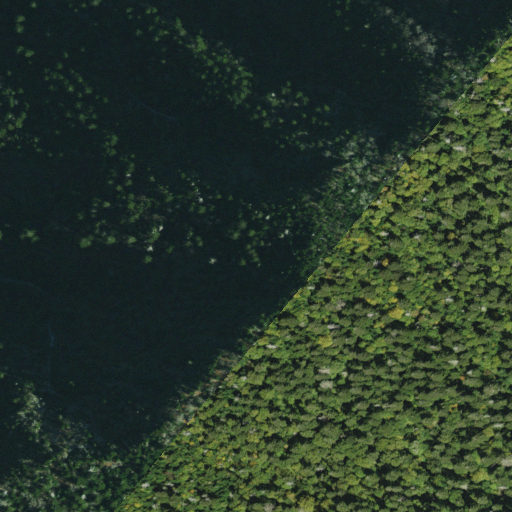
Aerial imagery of cliff(s) in North Carolina named Eagle Rocks containing evergreen forest, deciduous forest, and mixed forest